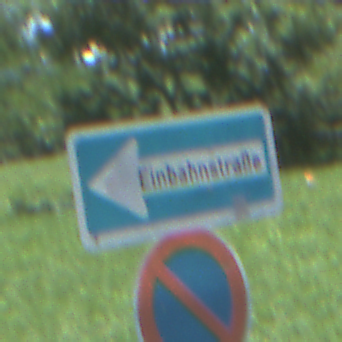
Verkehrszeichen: EinbahnstrasseLinksweisend
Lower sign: EingeschraenktesHalteverbot
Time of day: Midday
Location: Outdoor (Nature)
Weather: Clear
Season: Summer
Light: Natural